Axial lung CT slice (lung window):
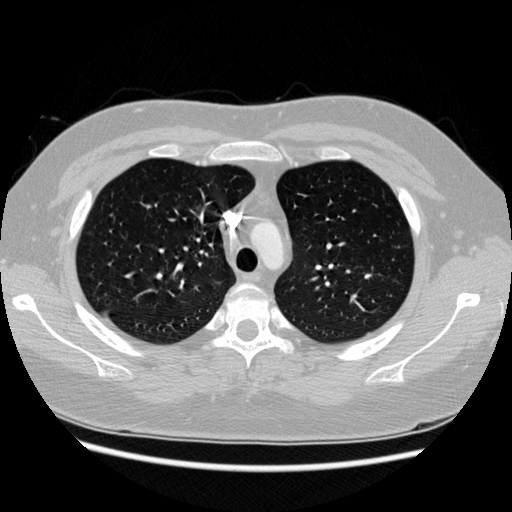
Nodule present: no